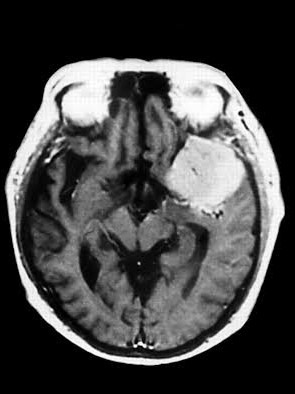
Label: meningioma